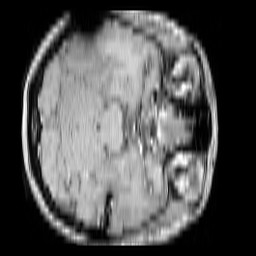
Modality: T1w
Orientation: axial
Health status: ill
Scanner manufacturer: philips
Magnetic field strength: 3 T
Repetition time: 0.3787 s
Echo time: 0.002908 s